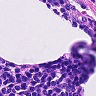
Metastatic tissue present: no